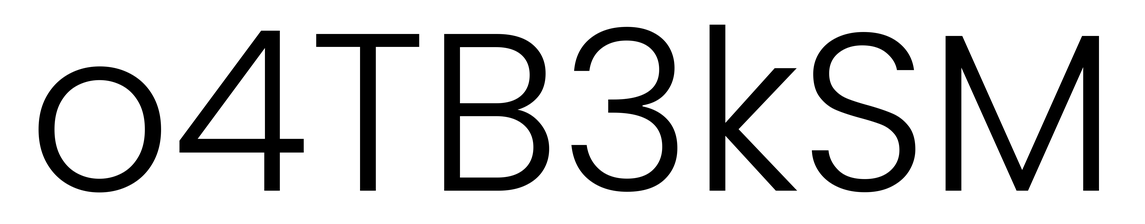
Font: Poppins-Light